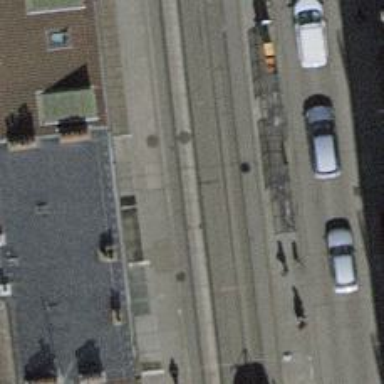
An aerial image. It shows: Tram stop with stop position for public transport.